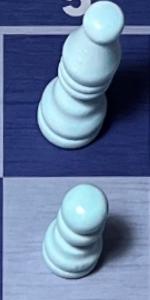
Label: Pawn_White